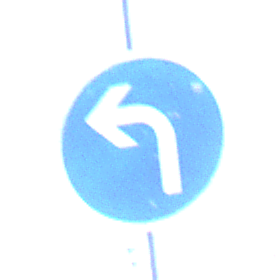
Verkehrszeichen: VorgeschriebeneFahrtrichtungLinks
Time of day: SunriseSunset
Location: Outdoor (Urban)
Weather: Clear
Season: NotSpecified
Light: Natural